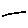
Label: line